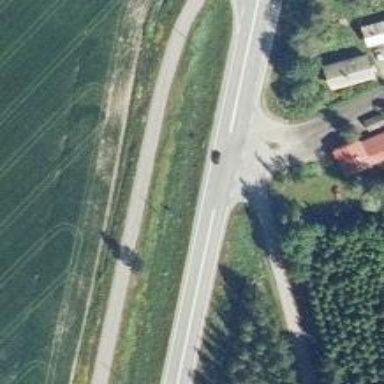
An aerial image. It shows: Stop road.